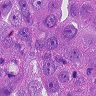
Metastatic tissue present: yes